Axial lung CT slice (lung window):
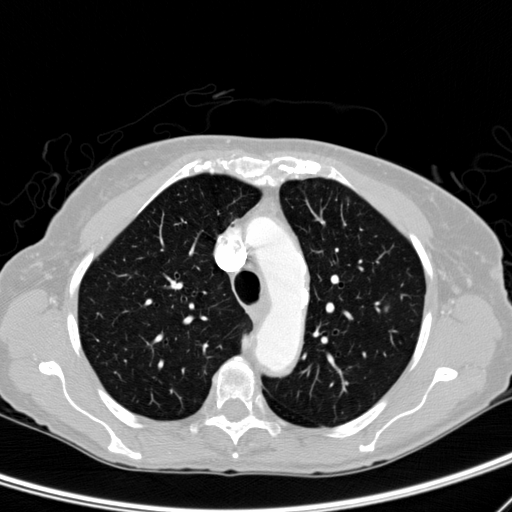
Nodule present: yes
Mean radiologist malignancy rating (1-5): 2.333